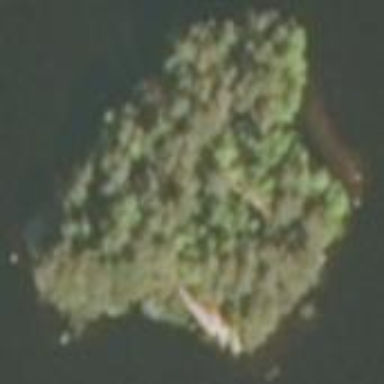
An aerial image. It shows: Image showing island.